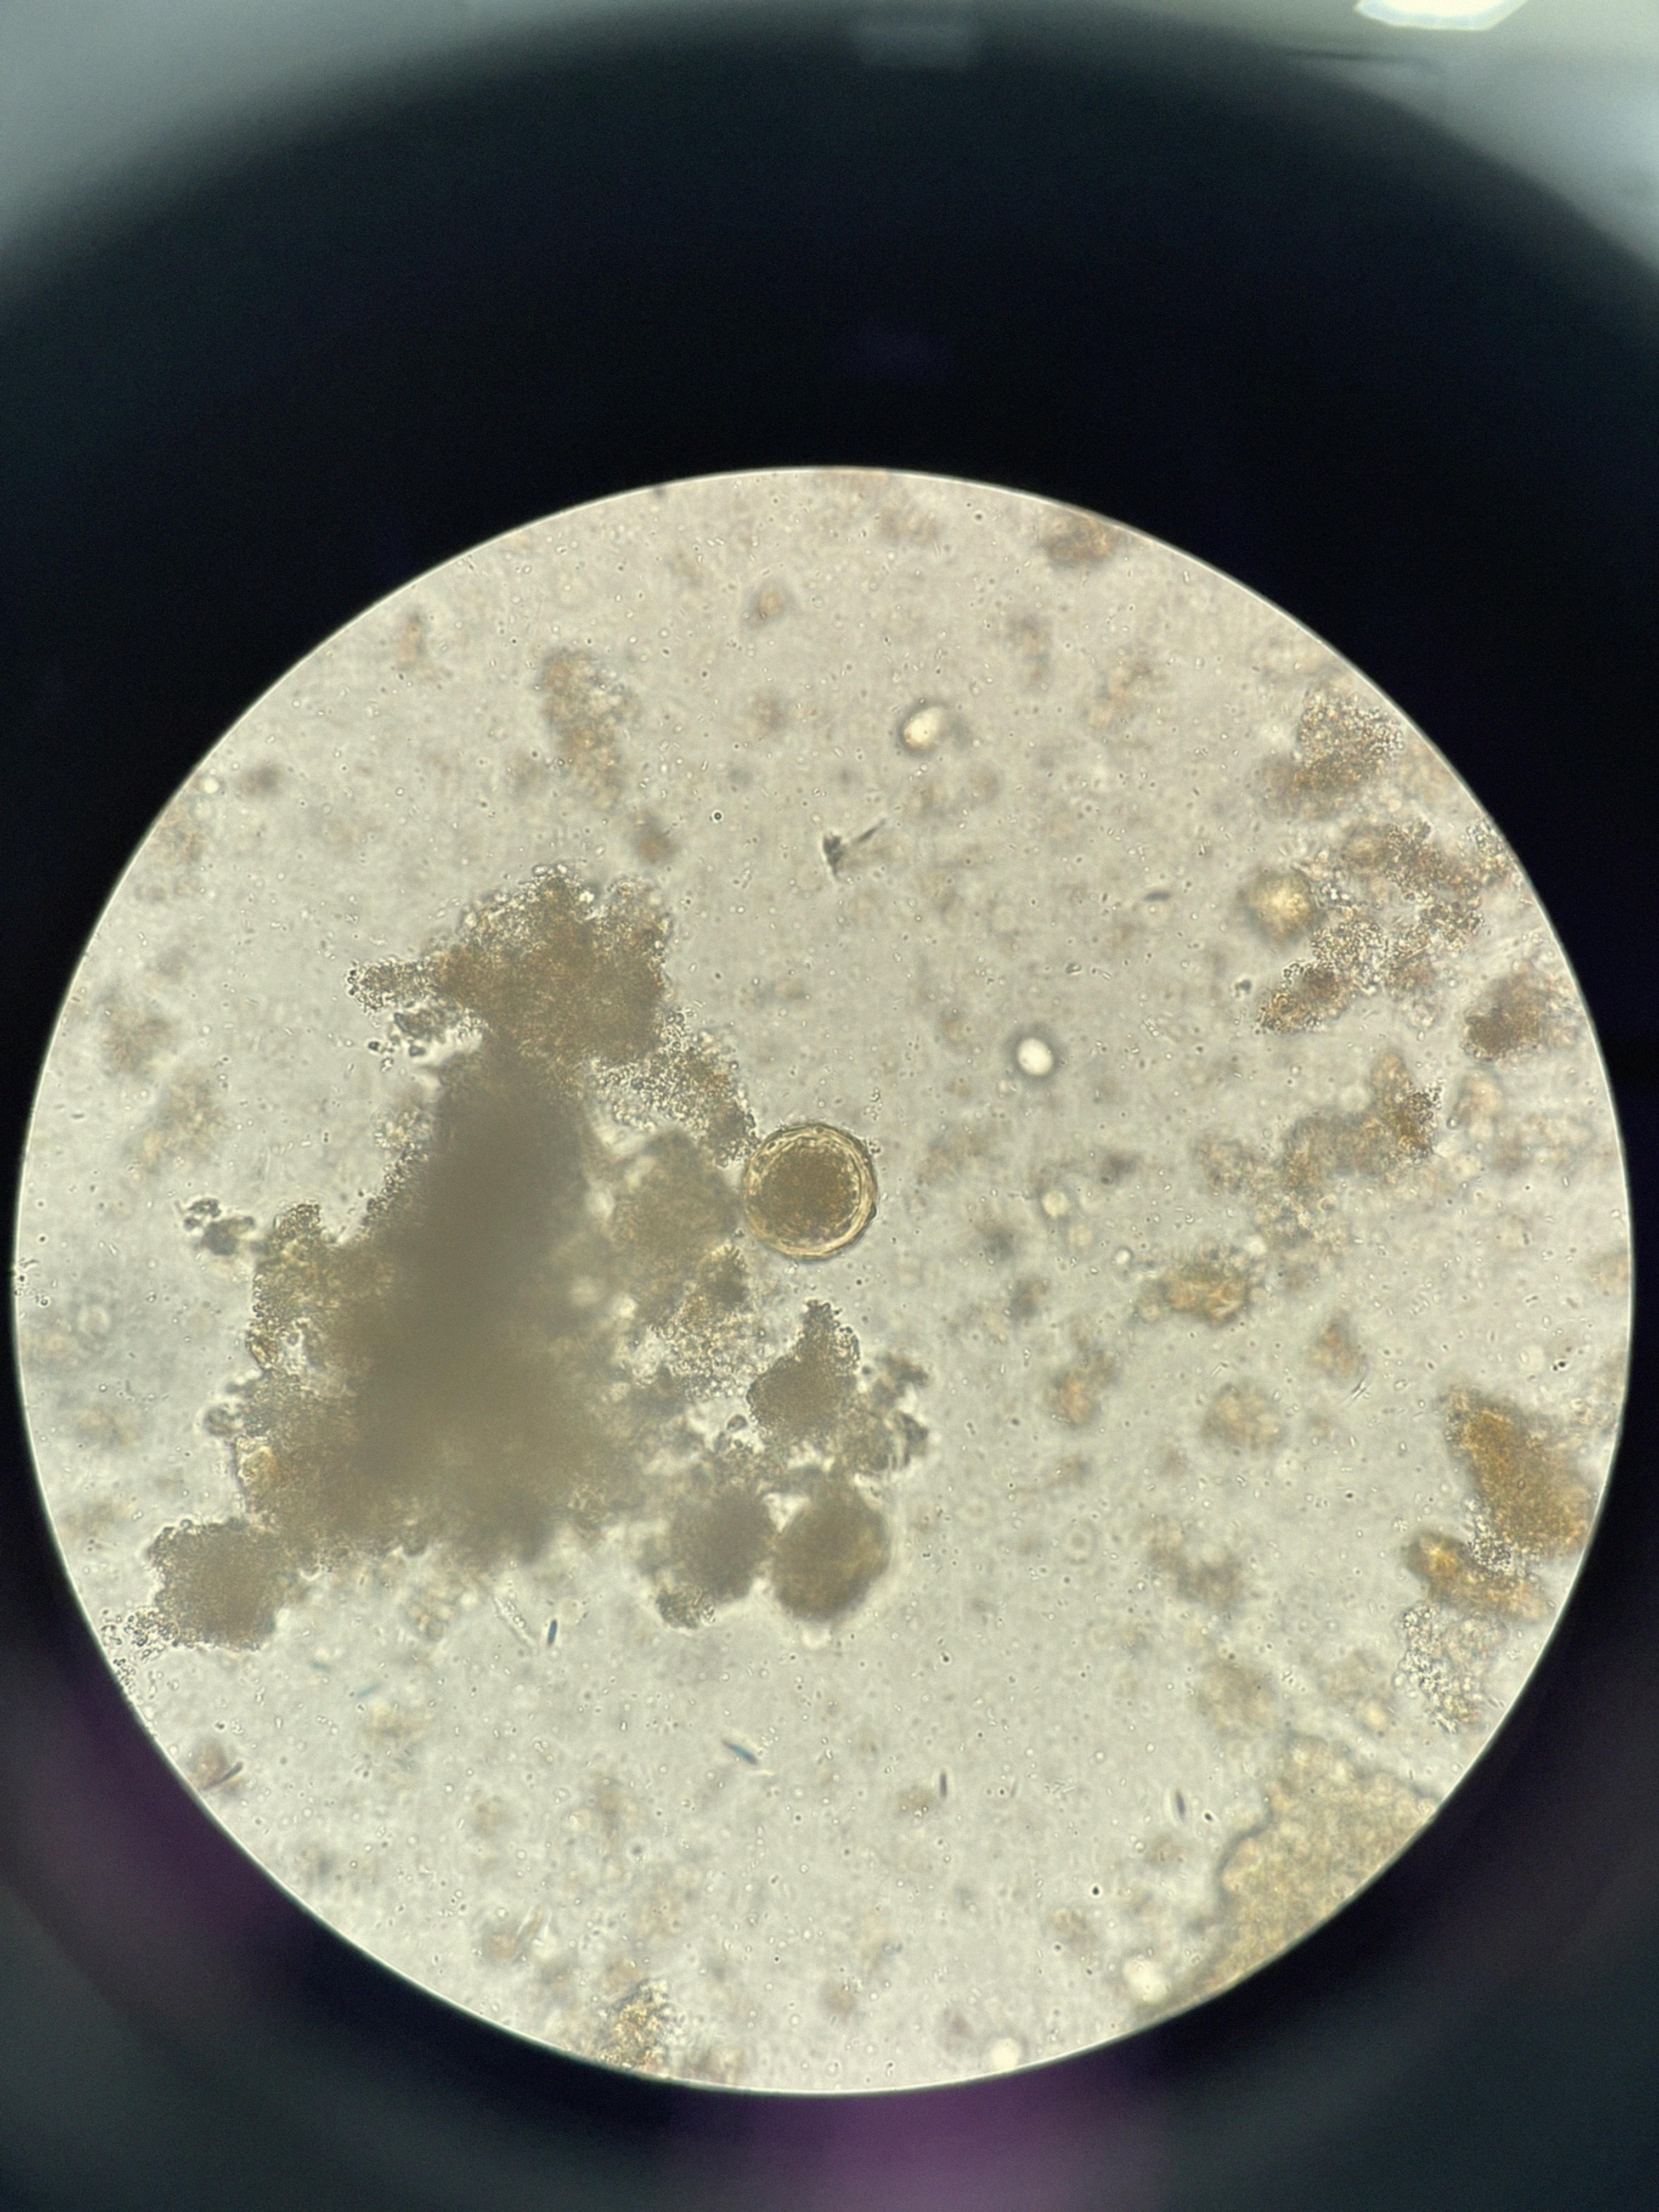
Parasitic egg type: Ascaris lumbricoides